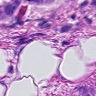
Metastatic tissue present: yes